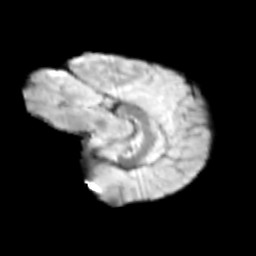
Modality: T2w
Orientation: sagittal
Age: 9
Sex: female
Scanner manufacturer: siemens
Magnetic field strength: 3 T
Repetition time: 3.8 s
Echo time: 0.07 s